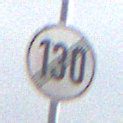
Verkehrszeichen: EndeGeschwindigkeit130
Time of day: MorningAfternoon
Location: Outdoor (Suburban)
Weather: PartlyCloudy
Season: NotSpecified
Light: Natural